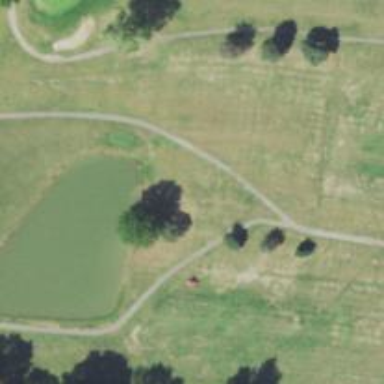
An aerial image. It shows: Pathway for golf carts.